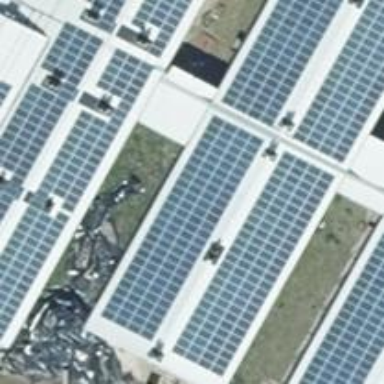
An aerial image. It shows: Solar photovoltaic panel generator producing electricity in small installation.